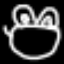
Label: frog